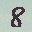
Label: 8